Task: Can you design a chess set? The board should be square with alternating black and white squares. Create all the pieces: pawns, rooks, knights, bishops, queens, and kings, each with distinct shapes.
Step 122:
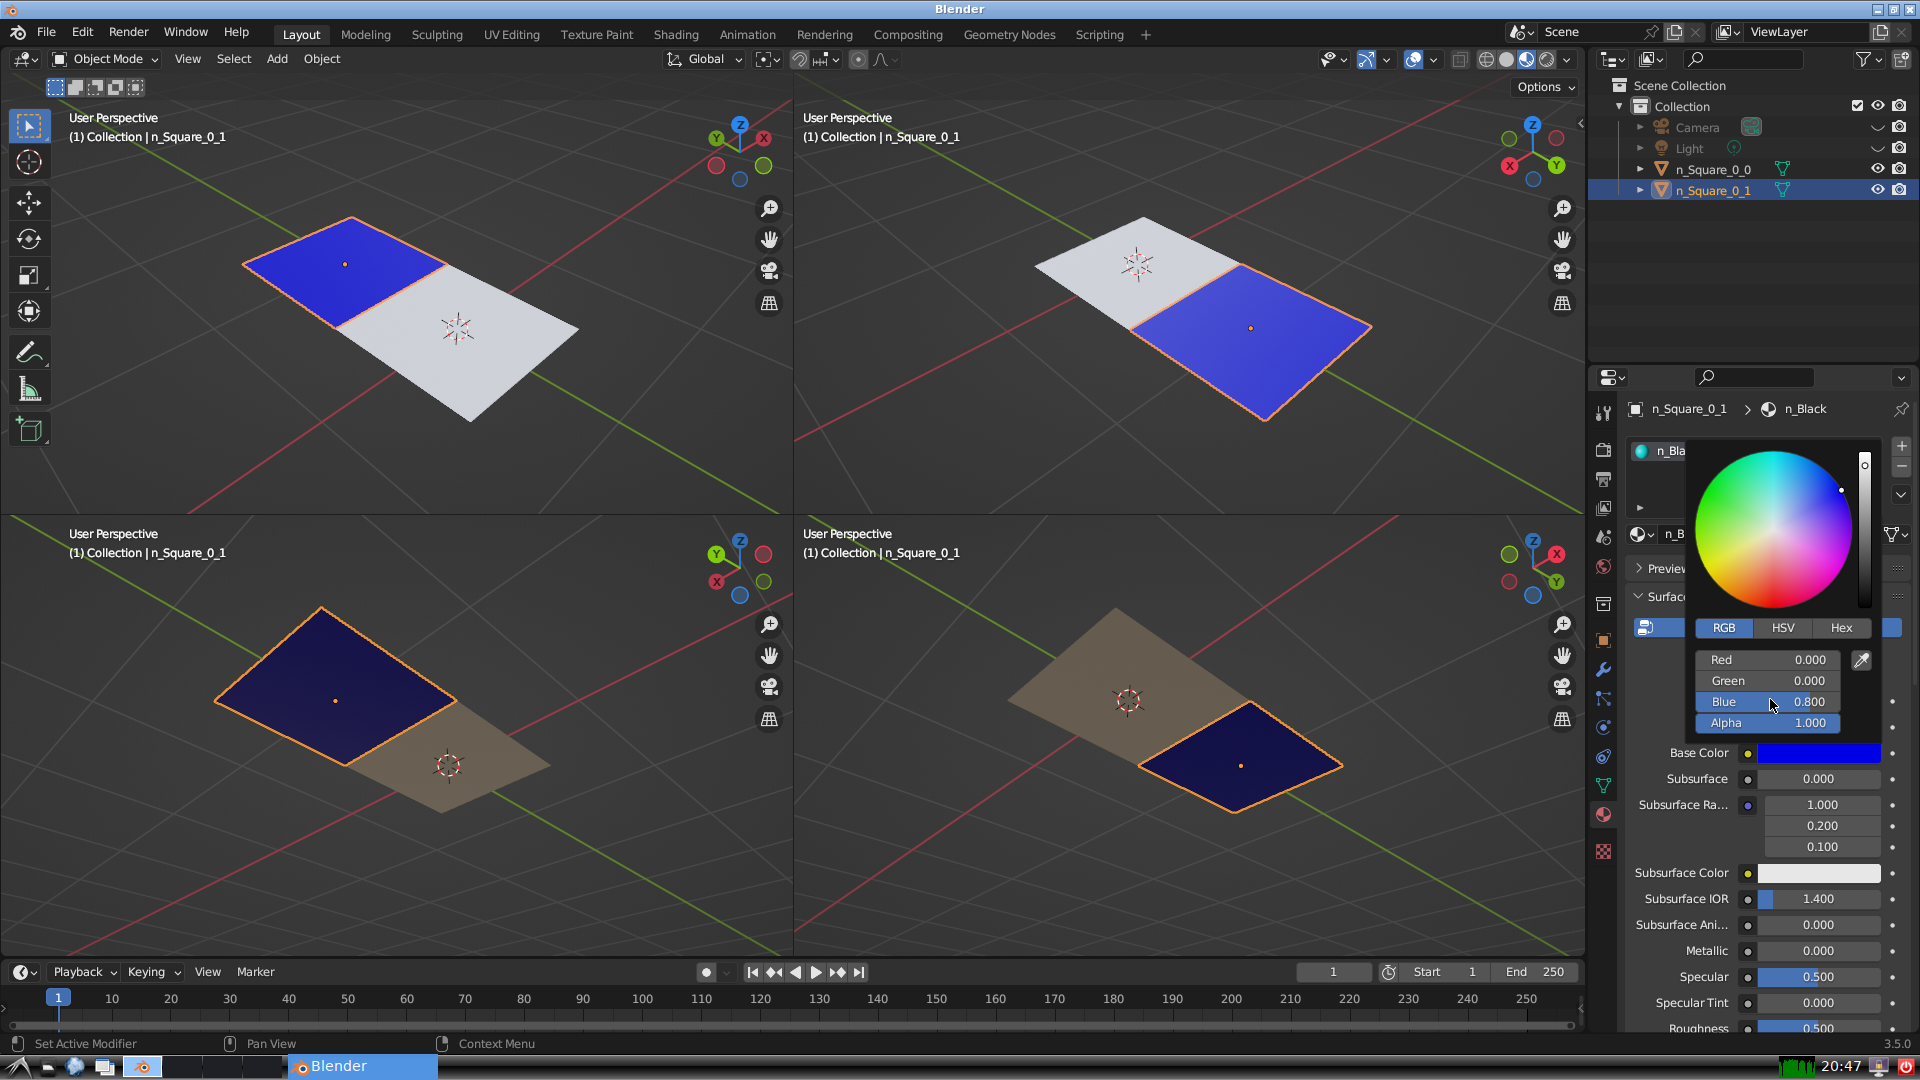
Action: click: no